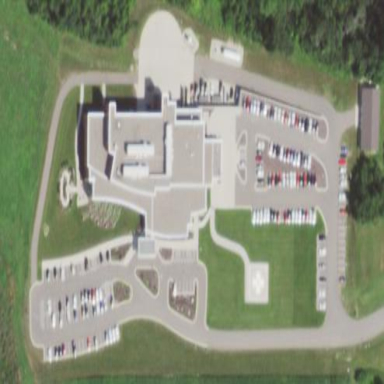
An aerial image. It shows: Hospital providing healthcare services.